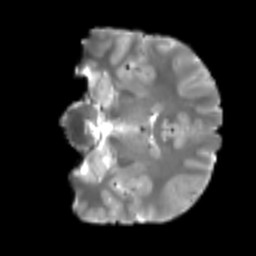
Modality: T2w
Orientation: coronal
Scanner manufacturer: siemens
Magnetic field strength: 3 T
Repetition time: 4 s
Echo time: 0.0594 s